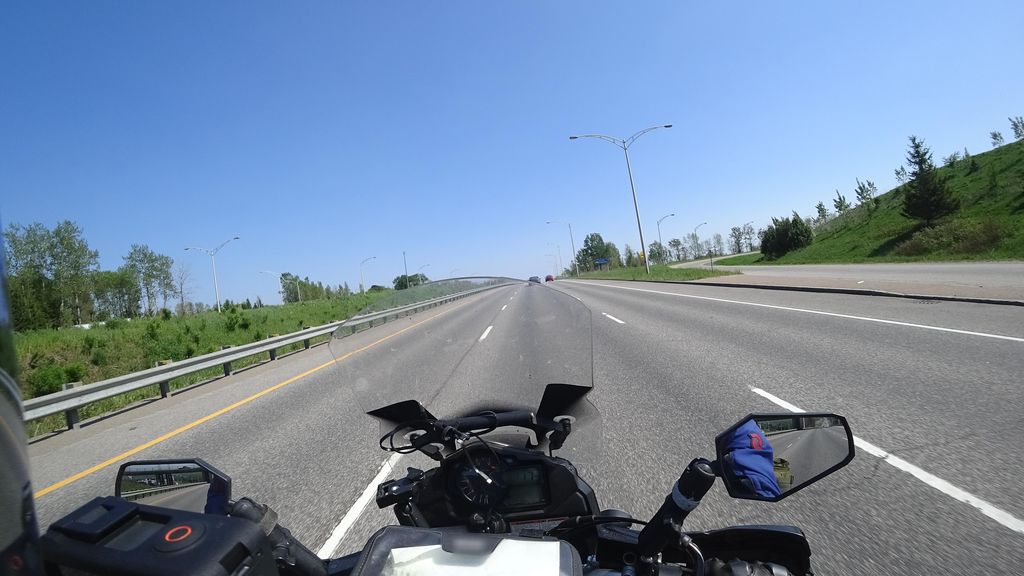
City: quebec_city